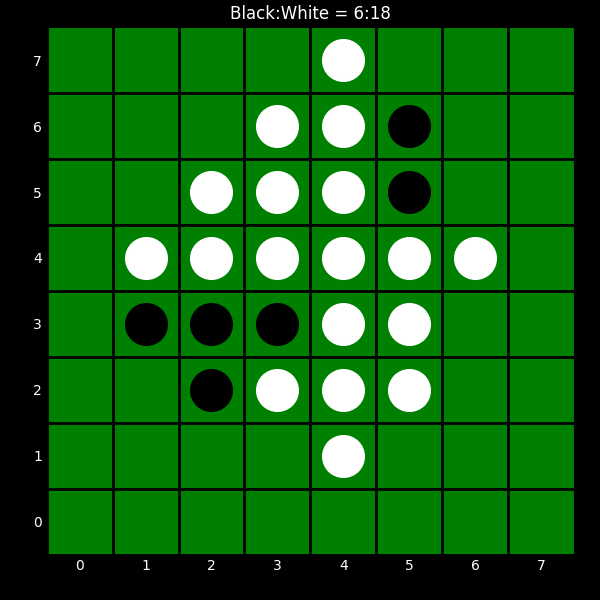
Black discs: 6
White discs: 18